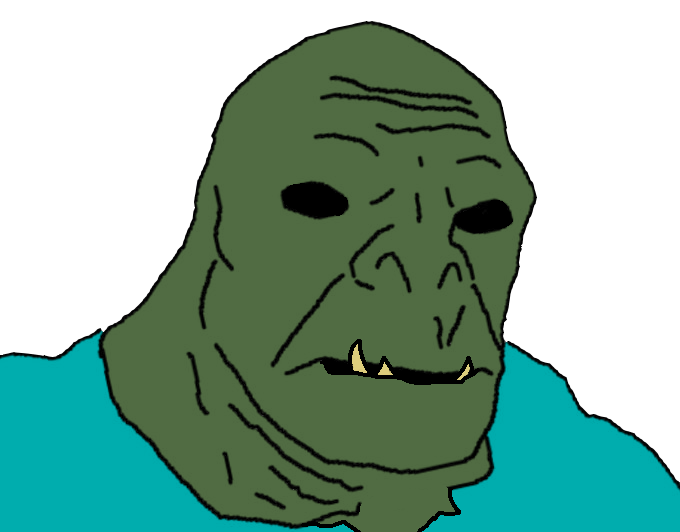
Label: 5_Craig